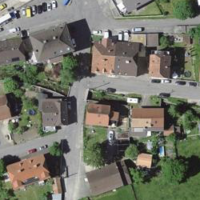
EUNIS habitat code: 54
Species observed at this site:
Plantago media